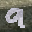
Label: 9